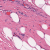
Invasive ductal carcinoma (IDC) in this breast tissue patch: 0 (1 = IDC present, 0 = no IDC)